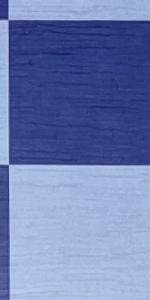
Label: Empty